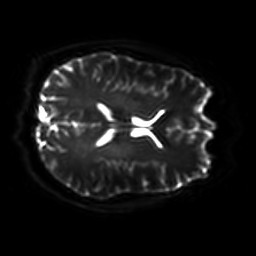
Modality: DWI
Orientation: axial
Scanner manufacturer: philips
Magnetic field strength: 7 T
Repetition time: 9.612 s
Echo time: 0.073 s